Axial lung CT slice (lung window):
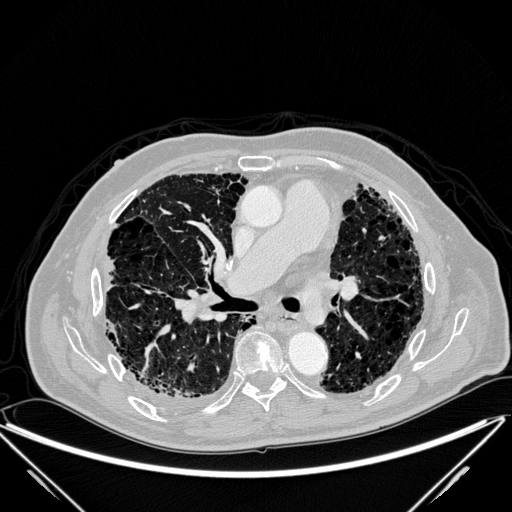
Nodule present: no